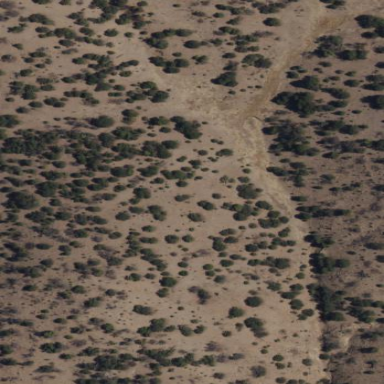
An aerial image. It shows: Patch of scrub vegetation.